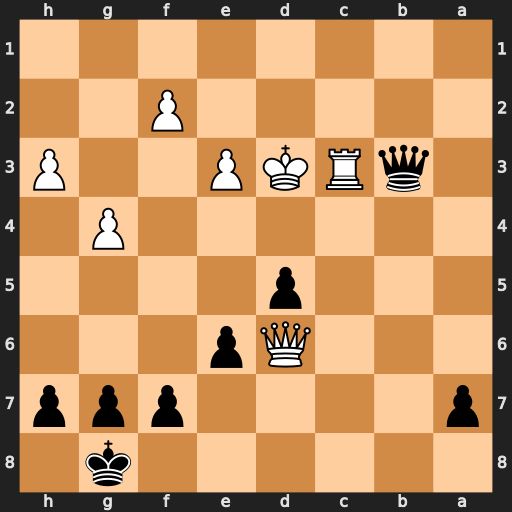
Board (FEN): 6k1/p4ppp/3Qp3/3p4/6P1/1qRKP2P/5P2/8
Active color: b
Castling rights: -
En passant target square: -
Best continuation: Qd1#